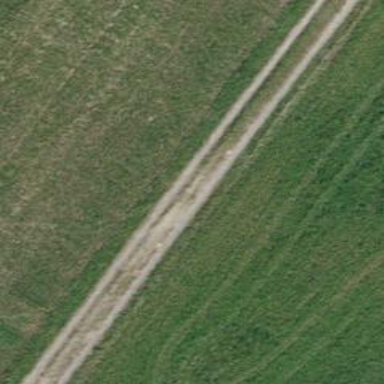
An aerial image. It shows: Compacted track road with grade3 tracktype.